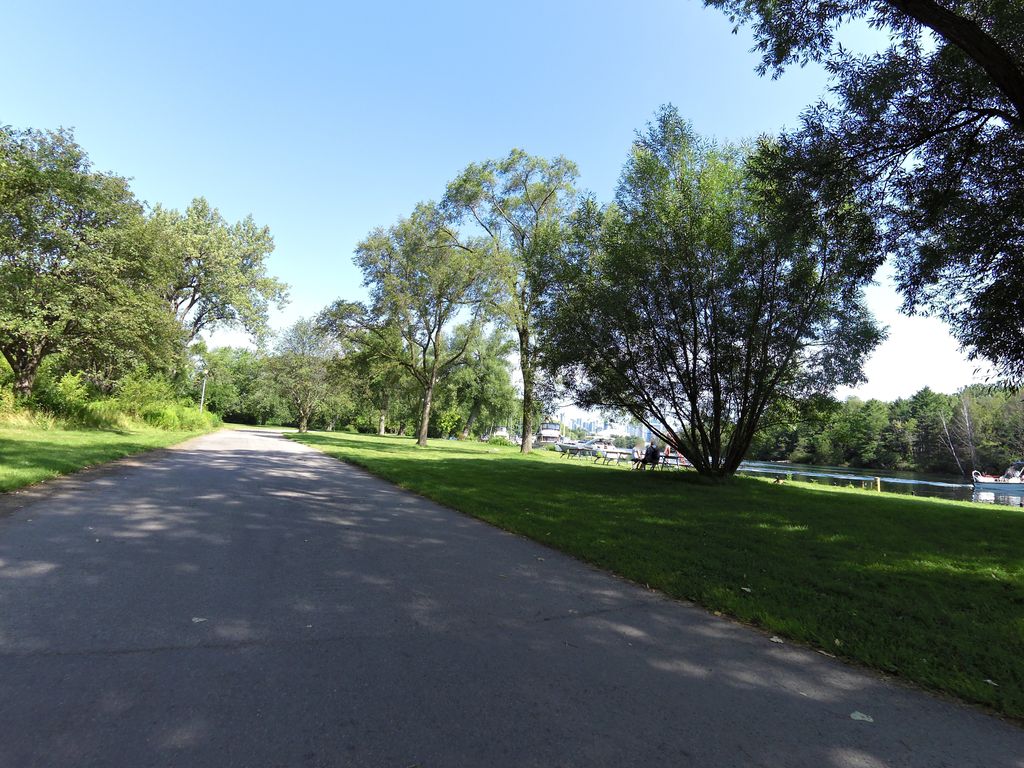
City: toronto